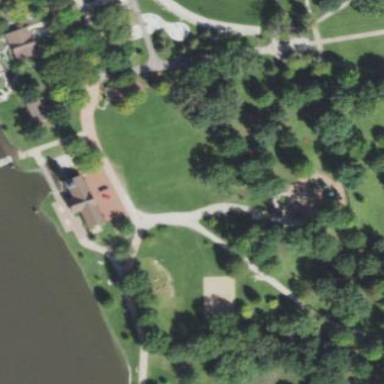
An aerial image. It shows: Park.